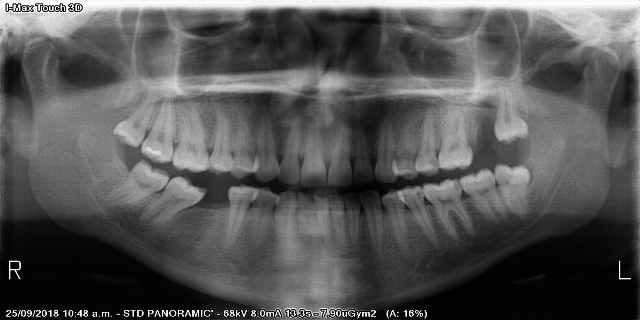
adult